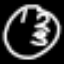
Label: clock